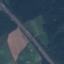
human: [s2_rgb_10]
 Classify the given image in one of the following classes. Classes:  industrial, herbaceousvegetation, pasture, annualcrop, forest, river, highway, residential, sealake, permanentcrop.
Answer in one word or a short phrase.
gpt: Highway